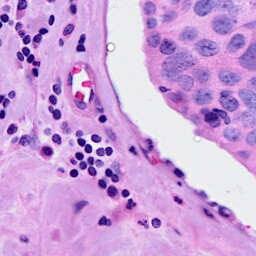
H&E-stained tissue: Breast